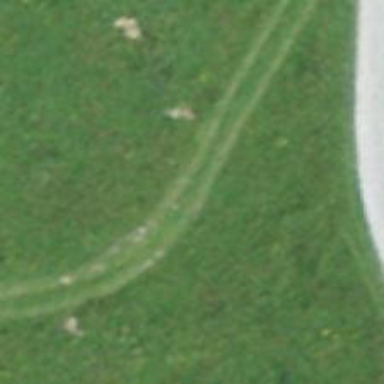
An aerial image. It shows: Grass track road with grade 5 tracktype.